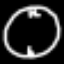
Label: clock